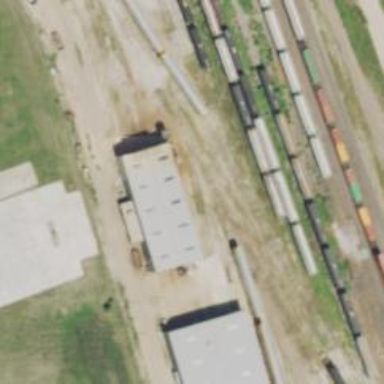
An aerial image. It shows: Railway yard with building passage tunnel.